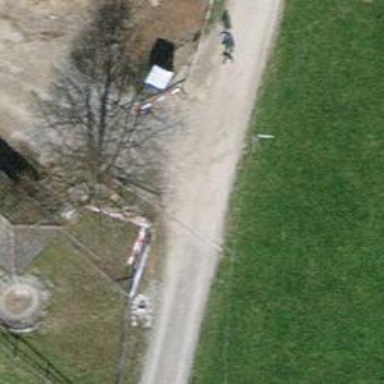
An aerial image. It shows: Brown bench in the vicinity.